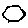
Label: hexagon